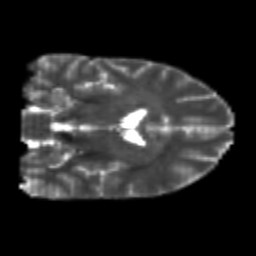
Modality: T2w
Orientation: coronal
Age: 26
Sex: male
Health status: healthy
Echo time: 0.074 s